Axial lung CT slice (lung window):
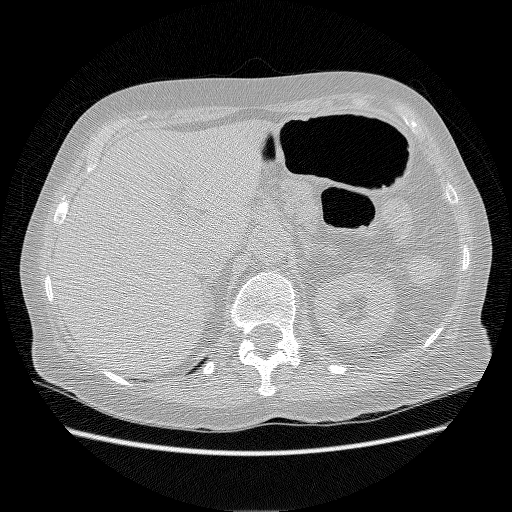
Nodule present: no